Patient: sex M, age 52
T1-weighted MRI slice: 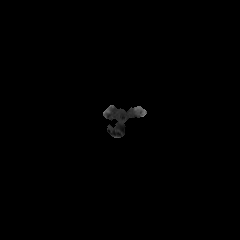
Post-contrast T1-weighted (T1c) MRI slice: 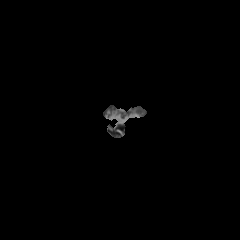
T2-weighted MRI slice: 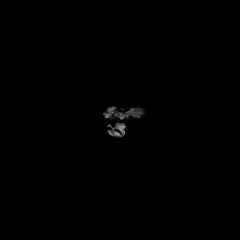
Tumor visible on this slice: no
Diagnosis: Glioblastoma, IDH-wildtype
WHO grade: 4